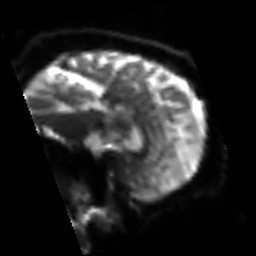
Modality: sbref
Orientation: sagittal
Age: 59
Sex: female
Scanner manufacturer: siemens
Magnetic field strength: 3 T
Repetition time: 3.2 s
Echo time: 0.081 s